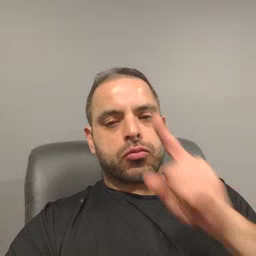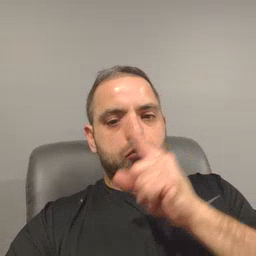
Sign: mouse